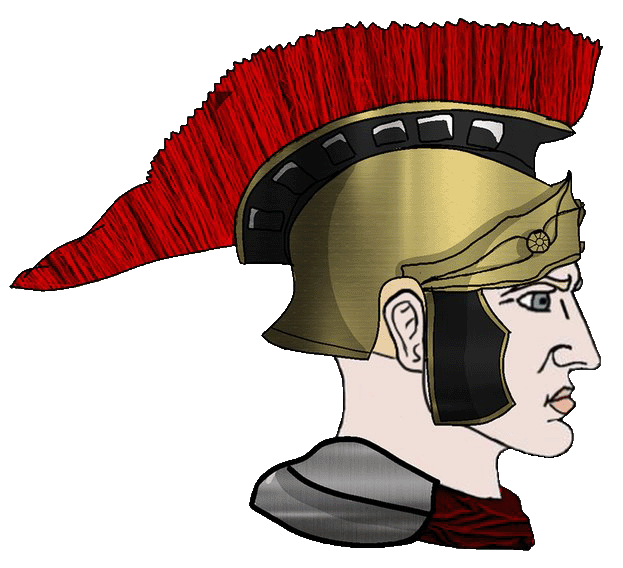
Label: 4_Yes_Chad